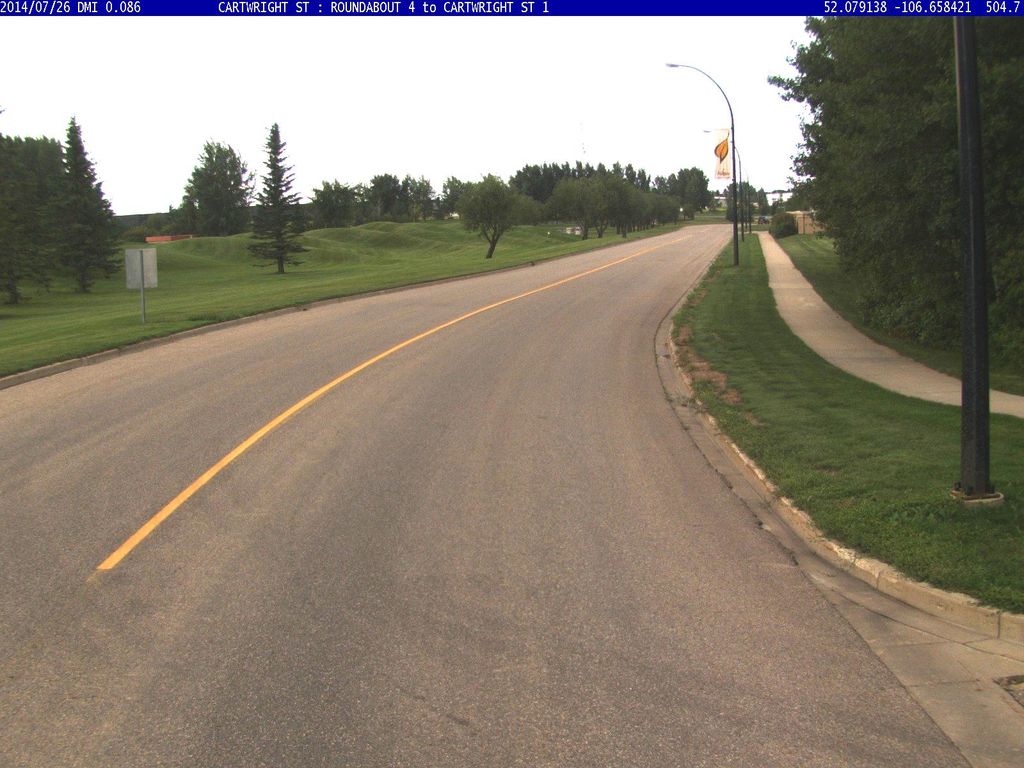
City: saskatoon